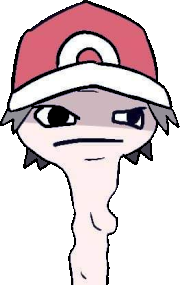
Label: 5_Brainlet